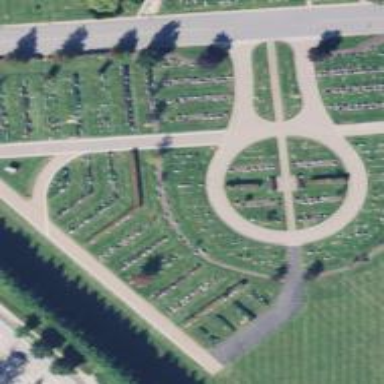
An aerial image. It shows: Cemetery.